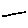
Label: line